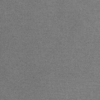
Label: dusty